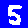
Digit: 5